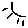
Label: sun